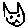
Label: cat